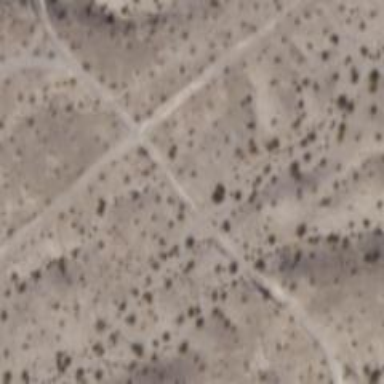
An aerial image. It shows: Abandoned road.